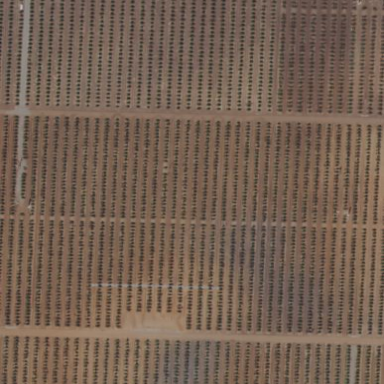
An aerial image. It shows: Orange orchard with rows of vibrant orange trees.